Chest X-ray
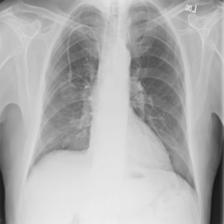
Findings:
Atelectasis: negative
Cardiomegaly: negative
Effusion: negative
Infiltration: negative
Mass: negative
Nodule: negative
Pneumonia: negative
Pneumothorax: negative
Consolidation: negative
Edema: negative
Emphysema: negative
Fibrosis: negative
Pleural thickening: negative
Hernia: negative